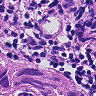
Metastatic tissue present: yes